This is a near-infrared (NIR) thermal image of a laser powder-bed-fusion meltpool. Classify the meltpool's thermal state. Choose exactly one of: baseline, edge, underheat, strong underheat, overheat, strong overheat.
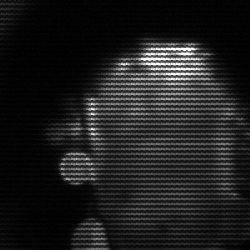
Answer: baseline